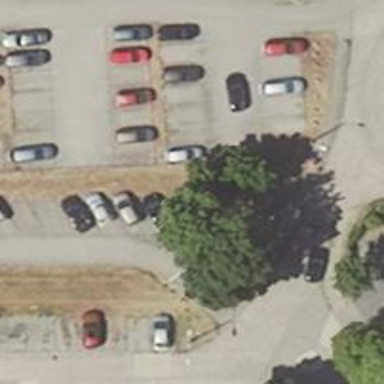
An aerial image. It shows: Road serving as parking aisle.